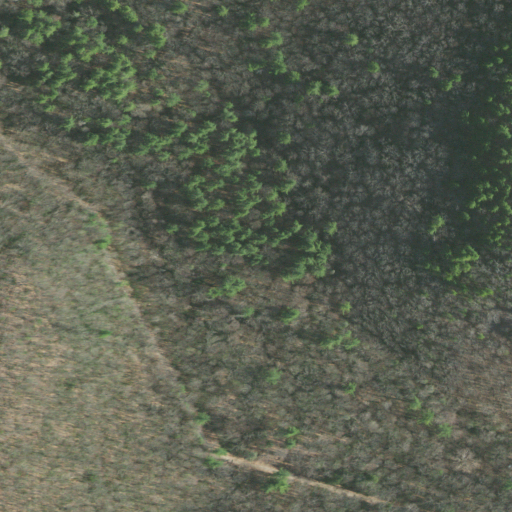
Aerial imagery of valley in Tennessee named Tramroad Hollow containing mixed forest, deciduous forest, open development, and evergreen forest